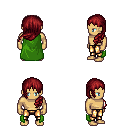
a pixel art fantasy rpg character, male body template, human, tanned skin, green cape, gold greaves, brunette left-swept hairstyle, four views (front, back, left, right), 2x2 character sprite sheet, small pixel art, hard edges, no anti-aliasing